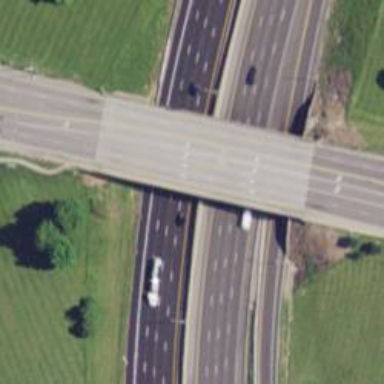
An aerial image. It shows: Primary highway with bridge.